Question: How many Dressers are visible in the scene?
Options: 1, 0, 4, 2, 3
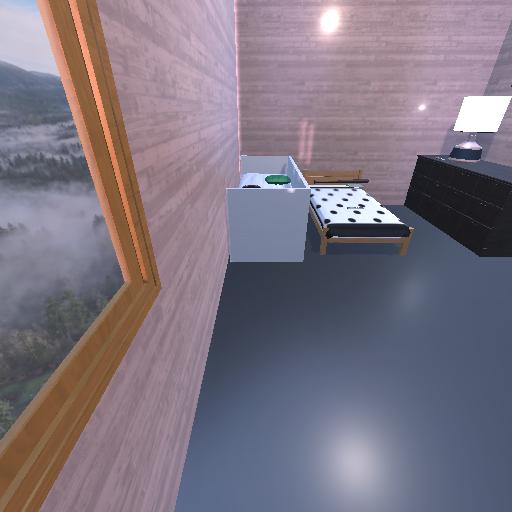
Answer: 1